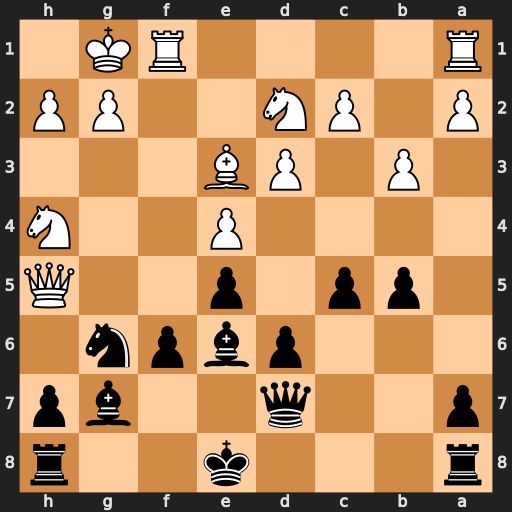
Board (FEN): r3k2r/p2q2bp/3pbpn1/1pp1p2Q/4P2N/1P1PB3/P1PN2PP/R4RK1
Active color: b
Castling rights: kq
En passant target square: -
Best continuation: Bg4 Nxg6 Bxh5